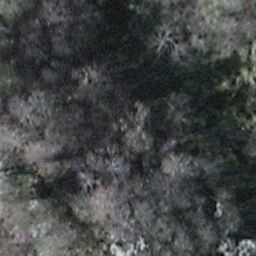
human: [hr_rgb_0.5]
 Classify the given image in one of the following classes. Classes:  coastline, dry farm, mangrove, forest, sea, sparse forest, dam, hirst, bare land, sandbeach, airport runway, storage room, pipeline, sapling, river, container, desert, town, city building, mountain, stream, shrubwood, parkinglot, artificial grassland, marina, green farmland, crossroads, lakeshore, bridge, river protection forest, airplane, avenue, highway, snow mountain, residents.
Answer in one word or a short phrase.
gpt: shrubwood